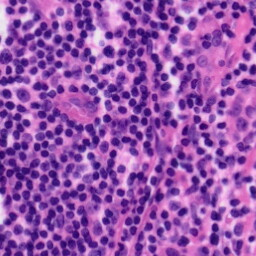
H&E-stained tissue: Tonsil